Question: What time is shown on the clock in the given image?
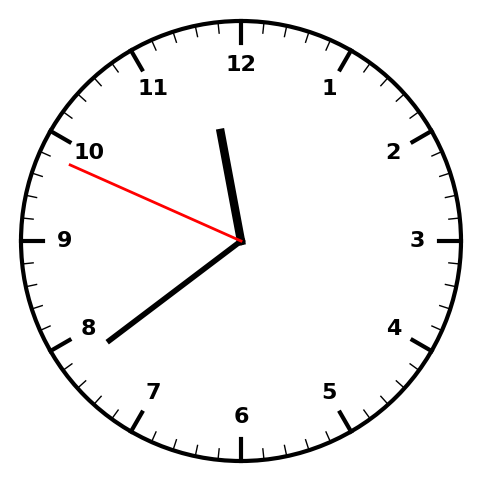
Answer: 11:38:49